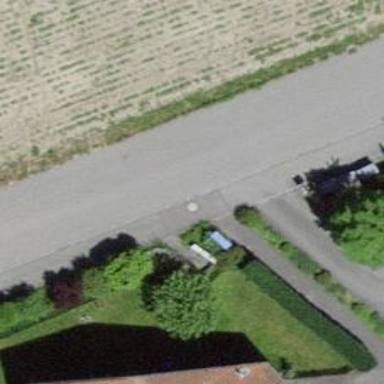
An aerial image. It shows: Residential road with sidewalk on the left side.